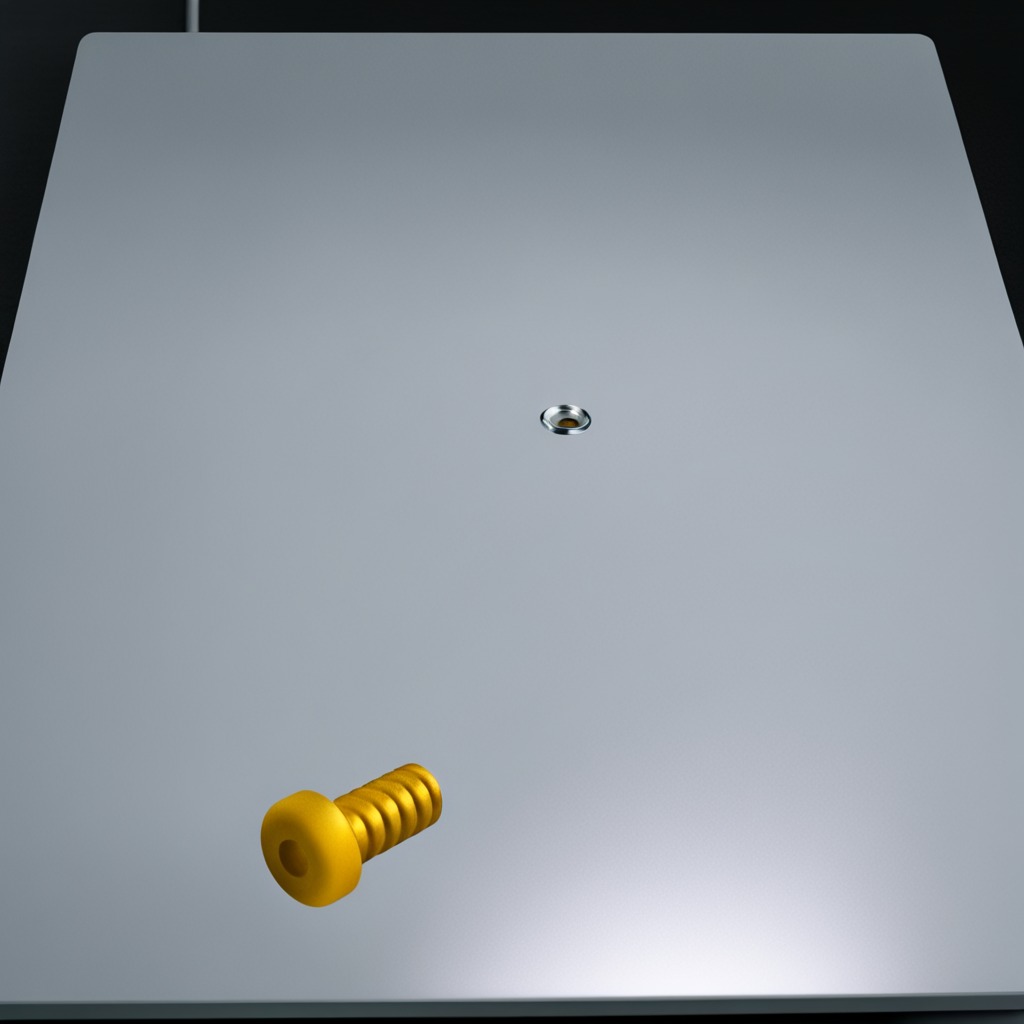
A metal screw is lying on a clean empty table in a railway signal maintenance room lit by harsh overhead fluorescents photorealistic surface textures crisp shadows high dynamic range